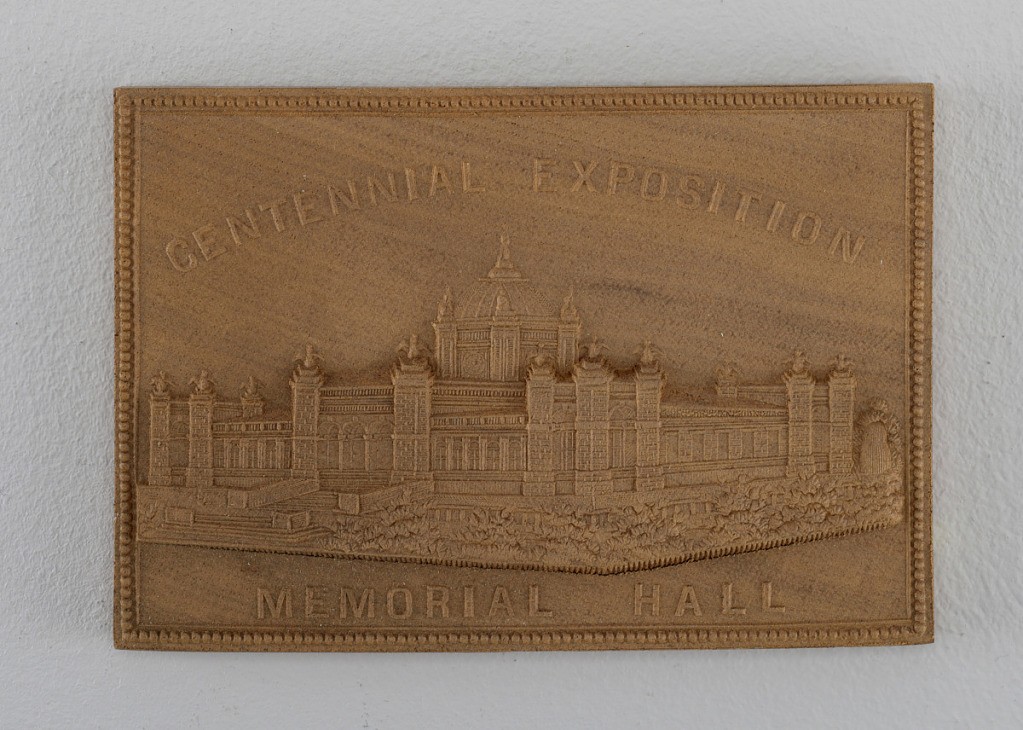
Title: commemorative
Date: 1876
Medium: wood, pressed
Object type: Plaque
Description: "Centennial Exposition / Memorial Hall"